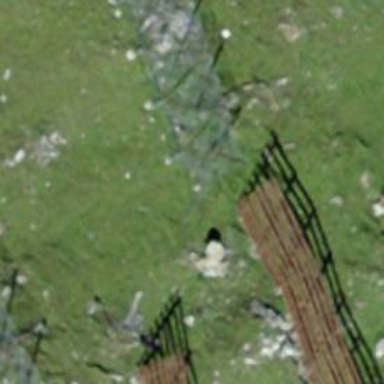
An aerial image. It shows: Snow fence that is man-made.